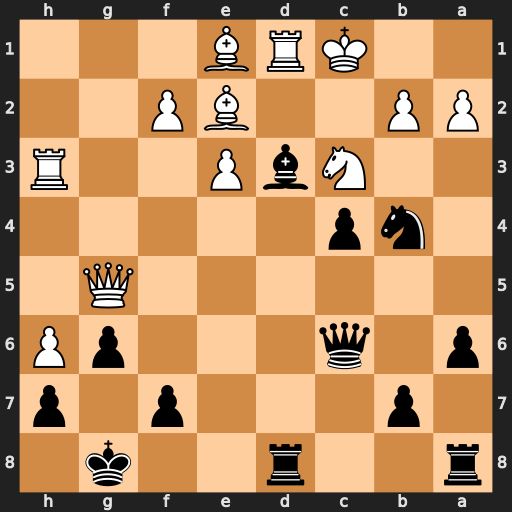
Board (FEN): r2r2k1/1p3p1p/p1q3pP/6Q1/1np5/2NbP2R/PP2BP2/2KRB3
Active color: b
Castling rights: -
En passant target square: -
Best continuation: Nxa2+ Nxa2 Qa4 Rxd3 cxd3